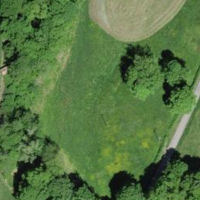
EUNIS habitat code: 52
Species observed at this site:
Leucojum vernum